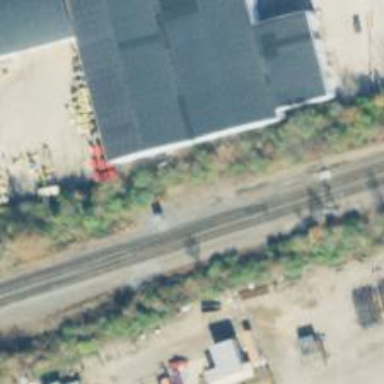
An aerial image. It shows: Outdoor signal box located at the railway.